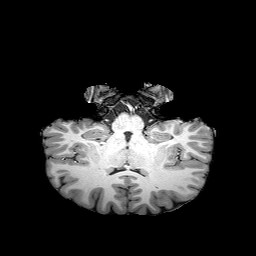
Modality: T1w
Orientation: sagittal
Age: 21
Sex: female
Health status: healthy